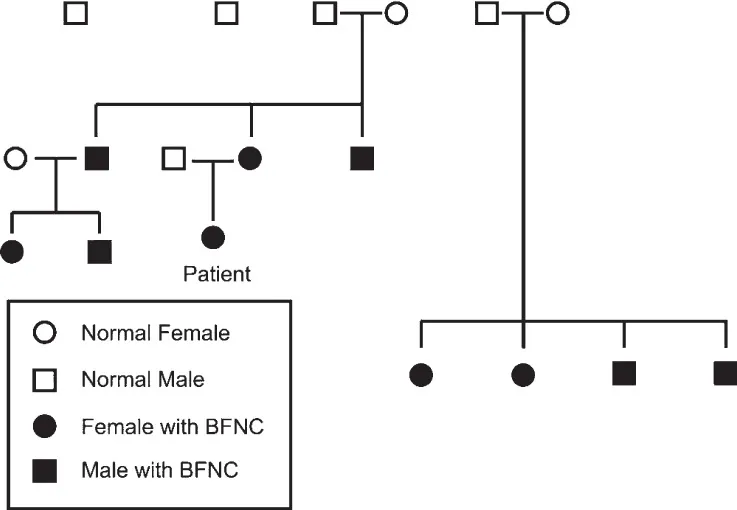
Pedigree of a family with Benign Familial Neonatal Convulsion involving 10 members in two successive generations.
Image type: pathology (giemsa)